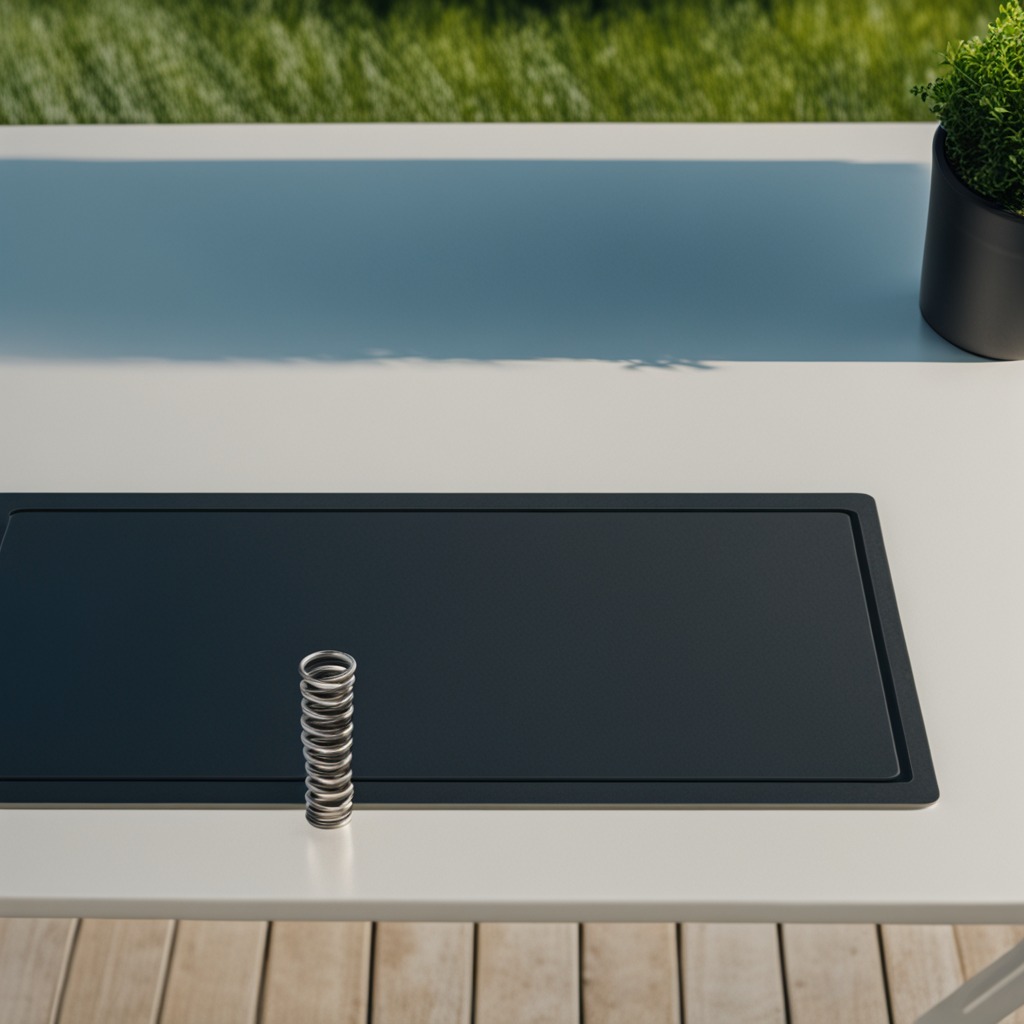
A coiled metal spring lies on a clean utility table in a temporary outdoor tool station afternoon light present textured surface.